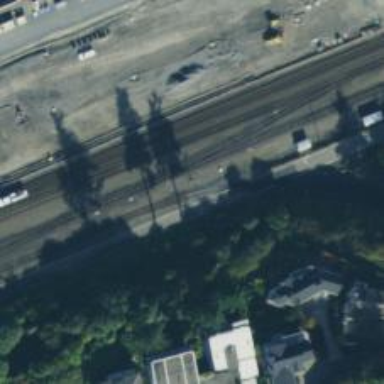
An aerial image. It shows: Railway signal.